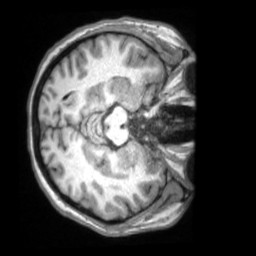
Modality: T1w
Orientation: axial
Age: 22
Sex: female